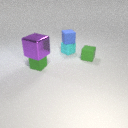
small cyan rubber cube below small blue rubber cube